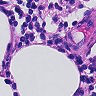
Metastatic tissue present: no